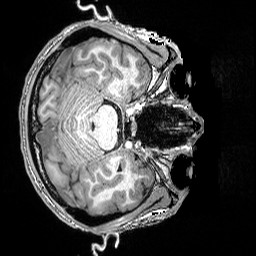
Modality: T1w
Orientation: axial
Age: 22
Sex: male